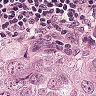
Metastatic tissue present: yes